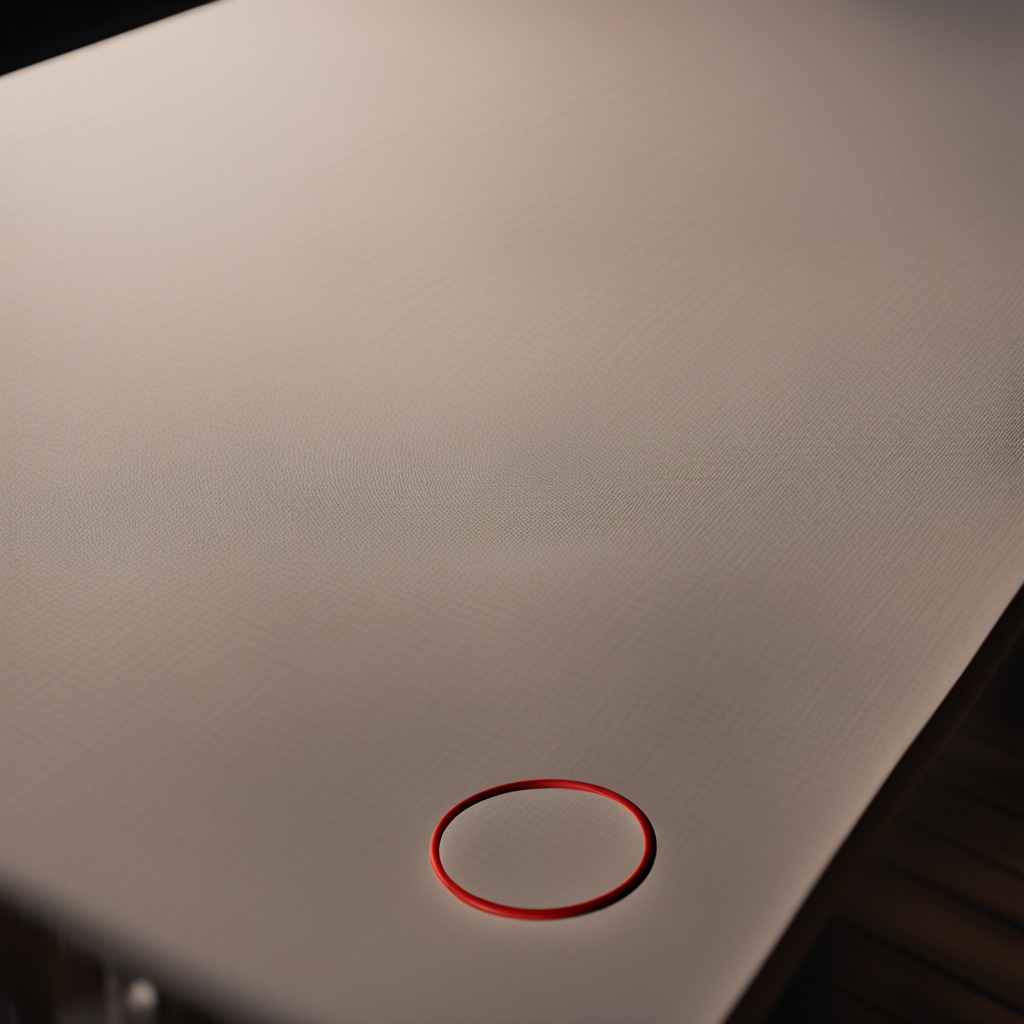
A rubber O-ring lying on the wooden table inside a workshop at night.